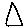
Label: triangle